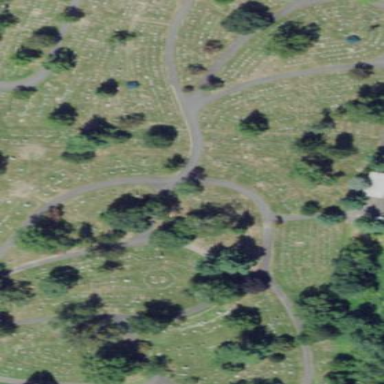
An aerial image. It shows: Cemetery.